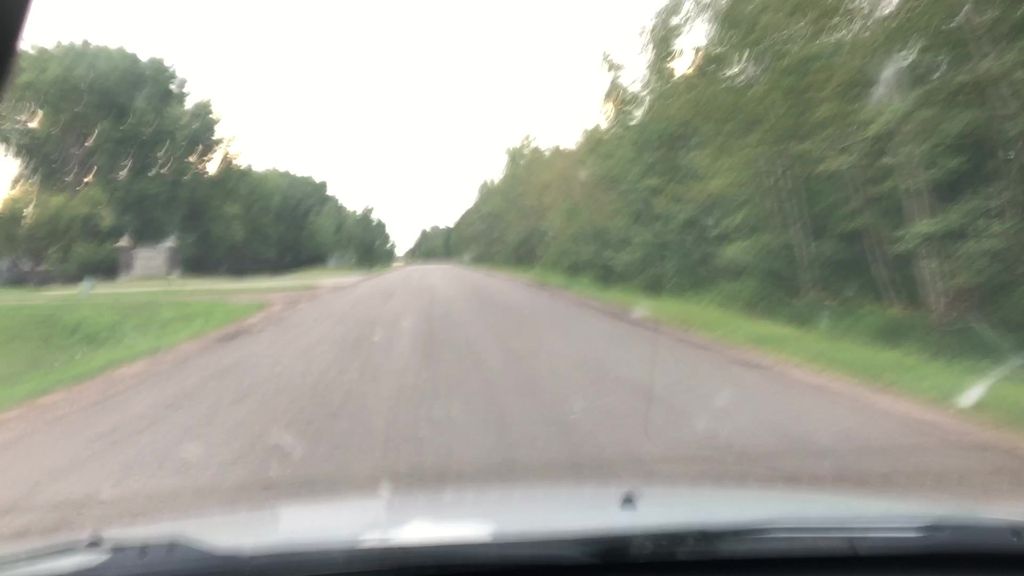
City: edmonton